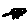
Label: cat